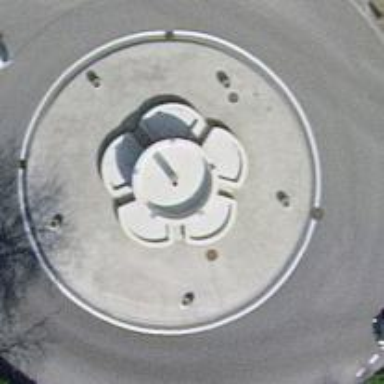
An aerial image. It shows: Fountain.